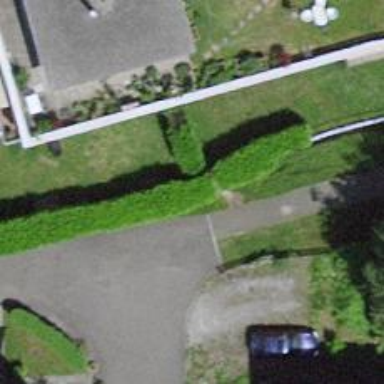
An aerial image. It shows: Hedge barrier.